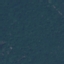
Land use / land cover class: Forest